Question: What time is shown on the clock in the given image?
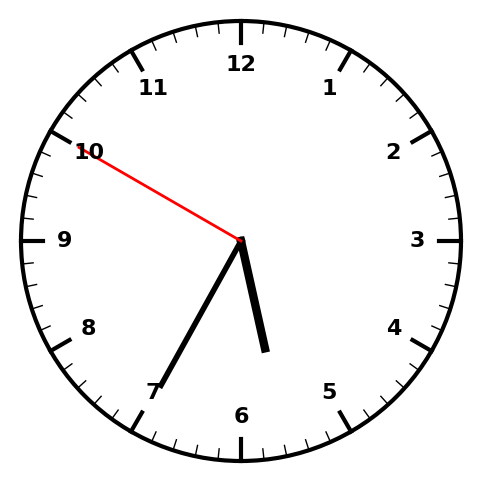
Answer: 05:34:50